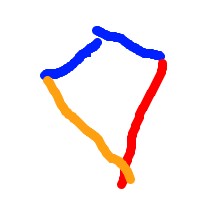
Shape: kite